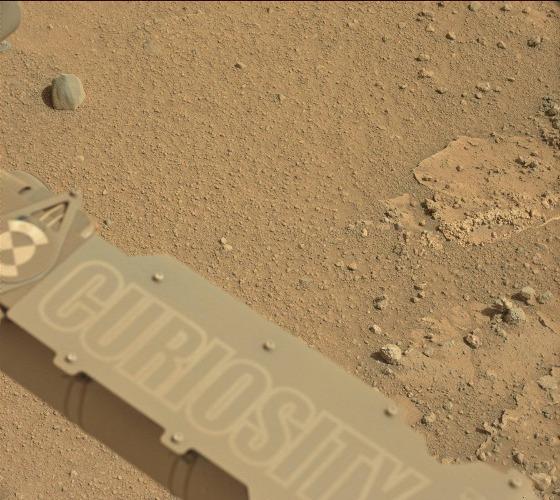
Terrain classes present: Background, Bedrock, Gravel / Sand / Soil, Rock, Shadow